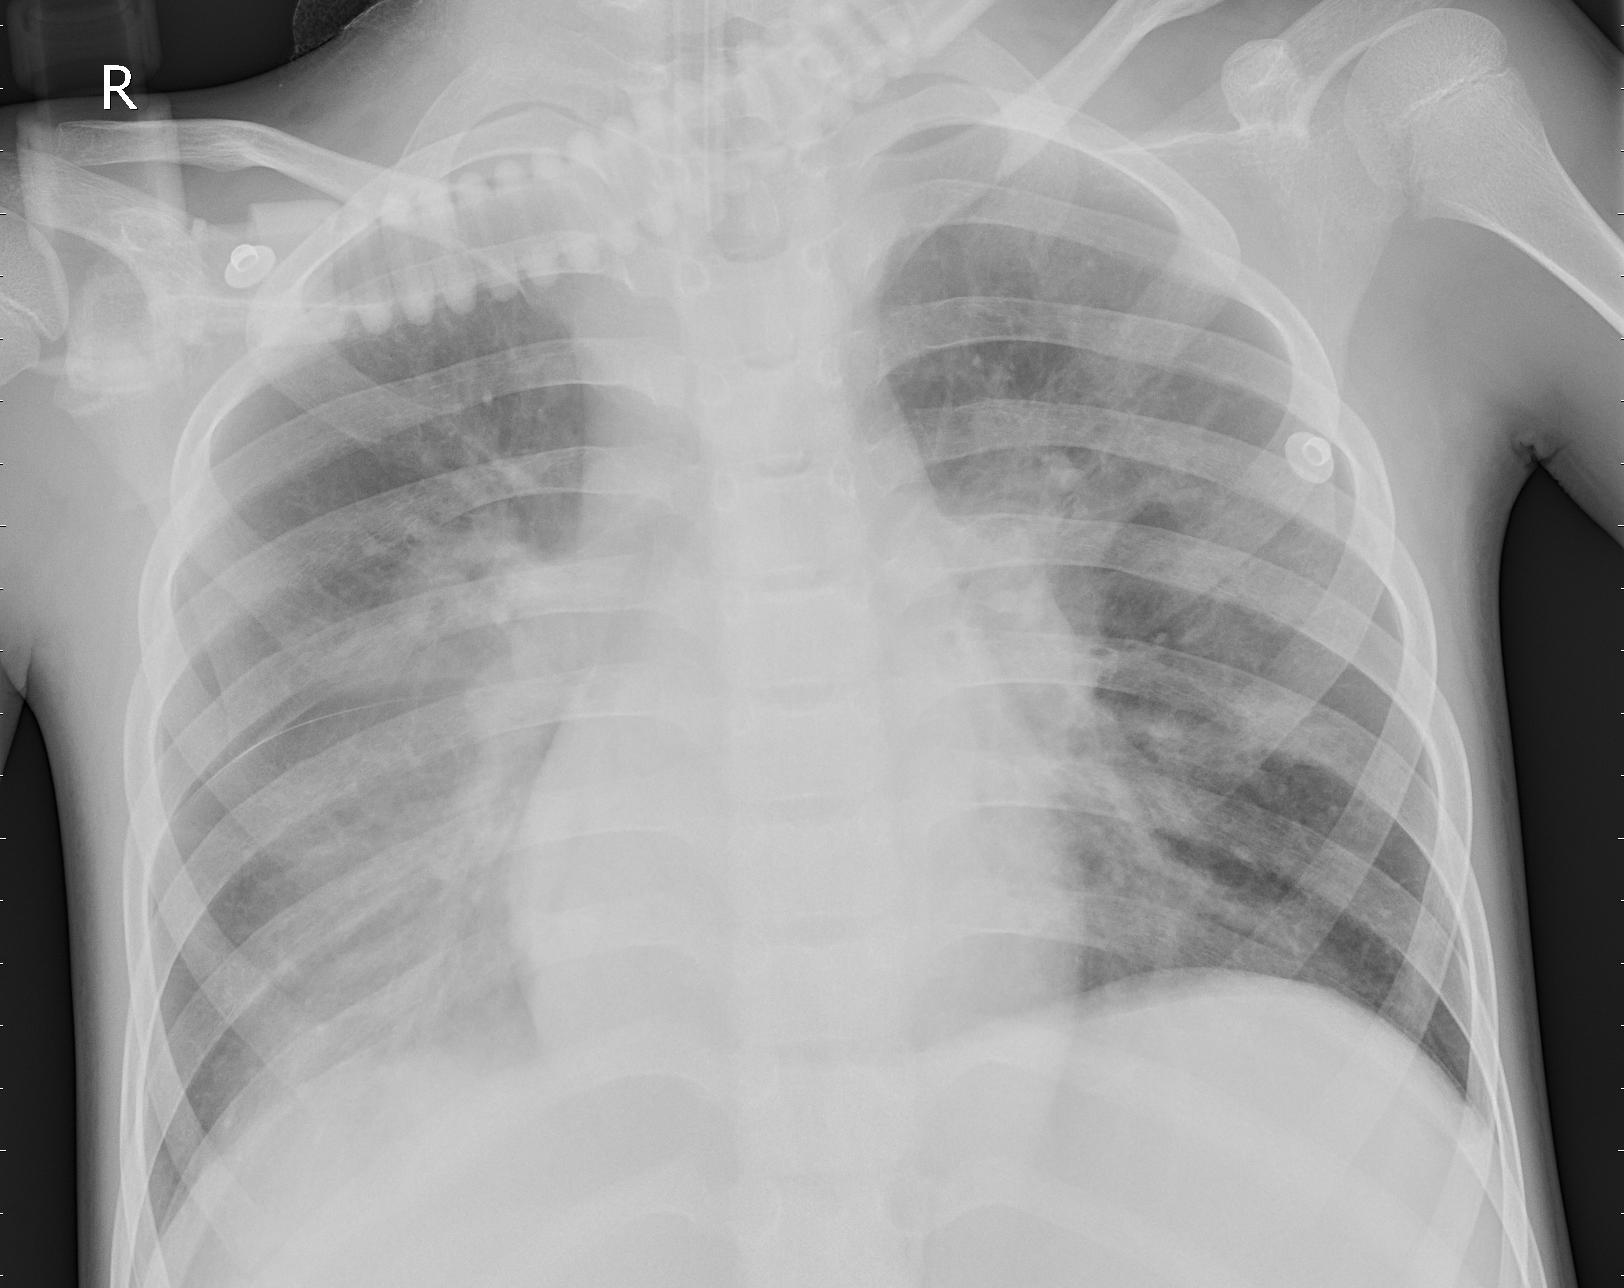
Diagnosis: PNEUMONIA